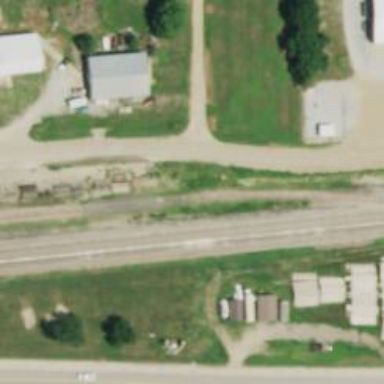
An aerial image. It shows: Railway siding for service.